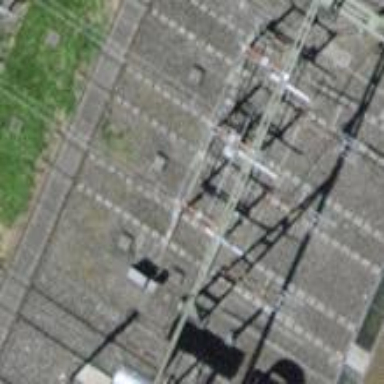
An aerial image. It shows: Switch used for power control.